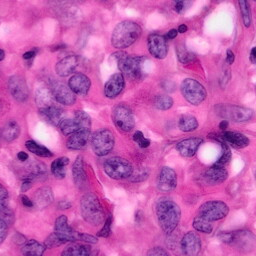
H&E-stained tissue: Pancreatic